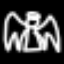
Label: angel